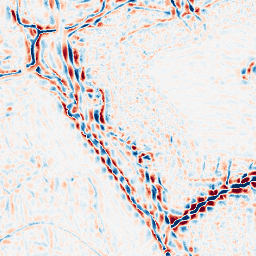
Category: wavelet
Decomposition family: wavelet_biorthogonal
Decomposition parameters: wavelet: bior4.4
level: 3
Upsampling method: sinc_blackman
Upsampling parameters: scale: 4
kernel_size: 16
Upsampling scale: 4